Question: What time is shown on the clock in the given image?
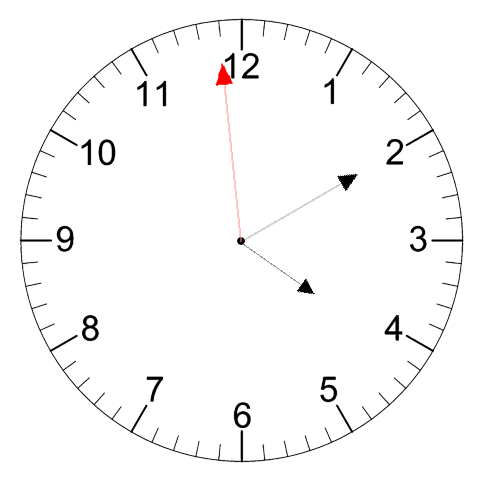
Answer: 04:09:59